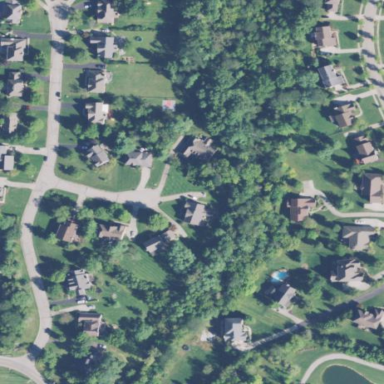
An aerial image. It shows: Residential area within neighborhood.